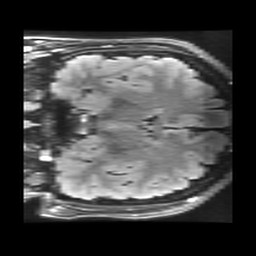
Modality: FLAIR
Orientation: coronal
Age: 21
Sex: male
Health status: healthy
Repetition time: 12 s
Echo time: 0.09782 s